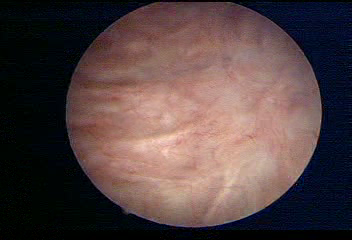
Modality: WLC
Class: Normal mucosa
Bladder cancer association: No